Question: I'm working with a mounted industrial CCD camera and I have no information about its parameters. When an image is taken programmatically over WinUSB, the result in figure 1 is received. What you will notice is that the gaps between the lines differ greatly in the image. This is not the case in the actual image.
I have a technique for determining the location of the lines and have a list of pixel coordinates for where the lines must occur in a non-distorted image.
So I have
- -
What I need to do
-
However, I am pretty stuck on exisiting techniques which follow this approach. I know many algorithms exist on the internet which either make use of lens parameters or a strength parameter, but these techniques aren't very suitable in my scenario. The parameters aren't known and adjusting a strength value by the eye is not accurate enough.
Any pointers on techniques would be of great help; as I'm currently at a loss.
---

### Figure 1. Distorted image taken by fixed location CCD camera
---
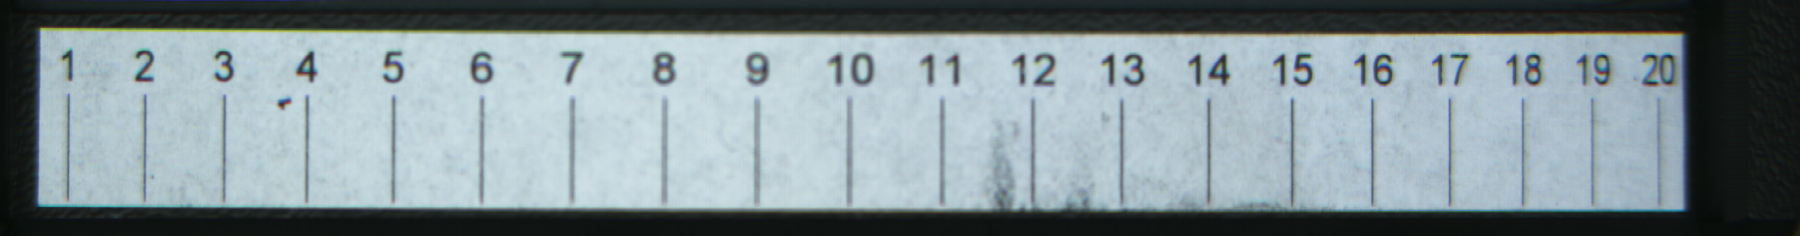
Answer: Hum, can you explain why the standard calibration techniques aren't suitable? You don't need to know the "true" camera parameters, but you do need to estimate the linear (actually, affine) part of the distortion, which is almost the same thing.
Explanation: assuming you are dealing with a plain old spherical-like lens, the first model I'd try for your case is a two-parameter radial distortion of the form:
'''
X = f * |x - c|
Y = k1 * X^2 + k2 * X^4
y = c + Y / f
'''
where
- - - - - - - -
So your unknowns are cu, cv, f, k1 and k2. It's starting to look like a camera calibration problem, isn't it?
Except you don't really need to estimate a "true" focal length f, since (I assume) you are not interested in computing rays in 3D space. So you can simplify the problem by assigning f as the value that makes the diameter of your data point distribution equal to, say, 2, so that all the centered-scaled points X will have coordinates no larger than 1.0 in absolute value. This helps in two ways: it improves the numerical conditioning of the problem, and drops the number of unknowns to 4.
You can usually initialize the estimation by using the center of your image for c, and zero values for k1 and k2, plug your data in your favorite least-squares optimizer, run, get the solution for the unknowns, and verify that it makes sense (on additional independent images). Rinse and repeat until you get something satisfactory.
Note that you can enrich the data set used for the estimation by using more than one image, assuming, of course, that the lens parameters are constant.